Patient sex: M
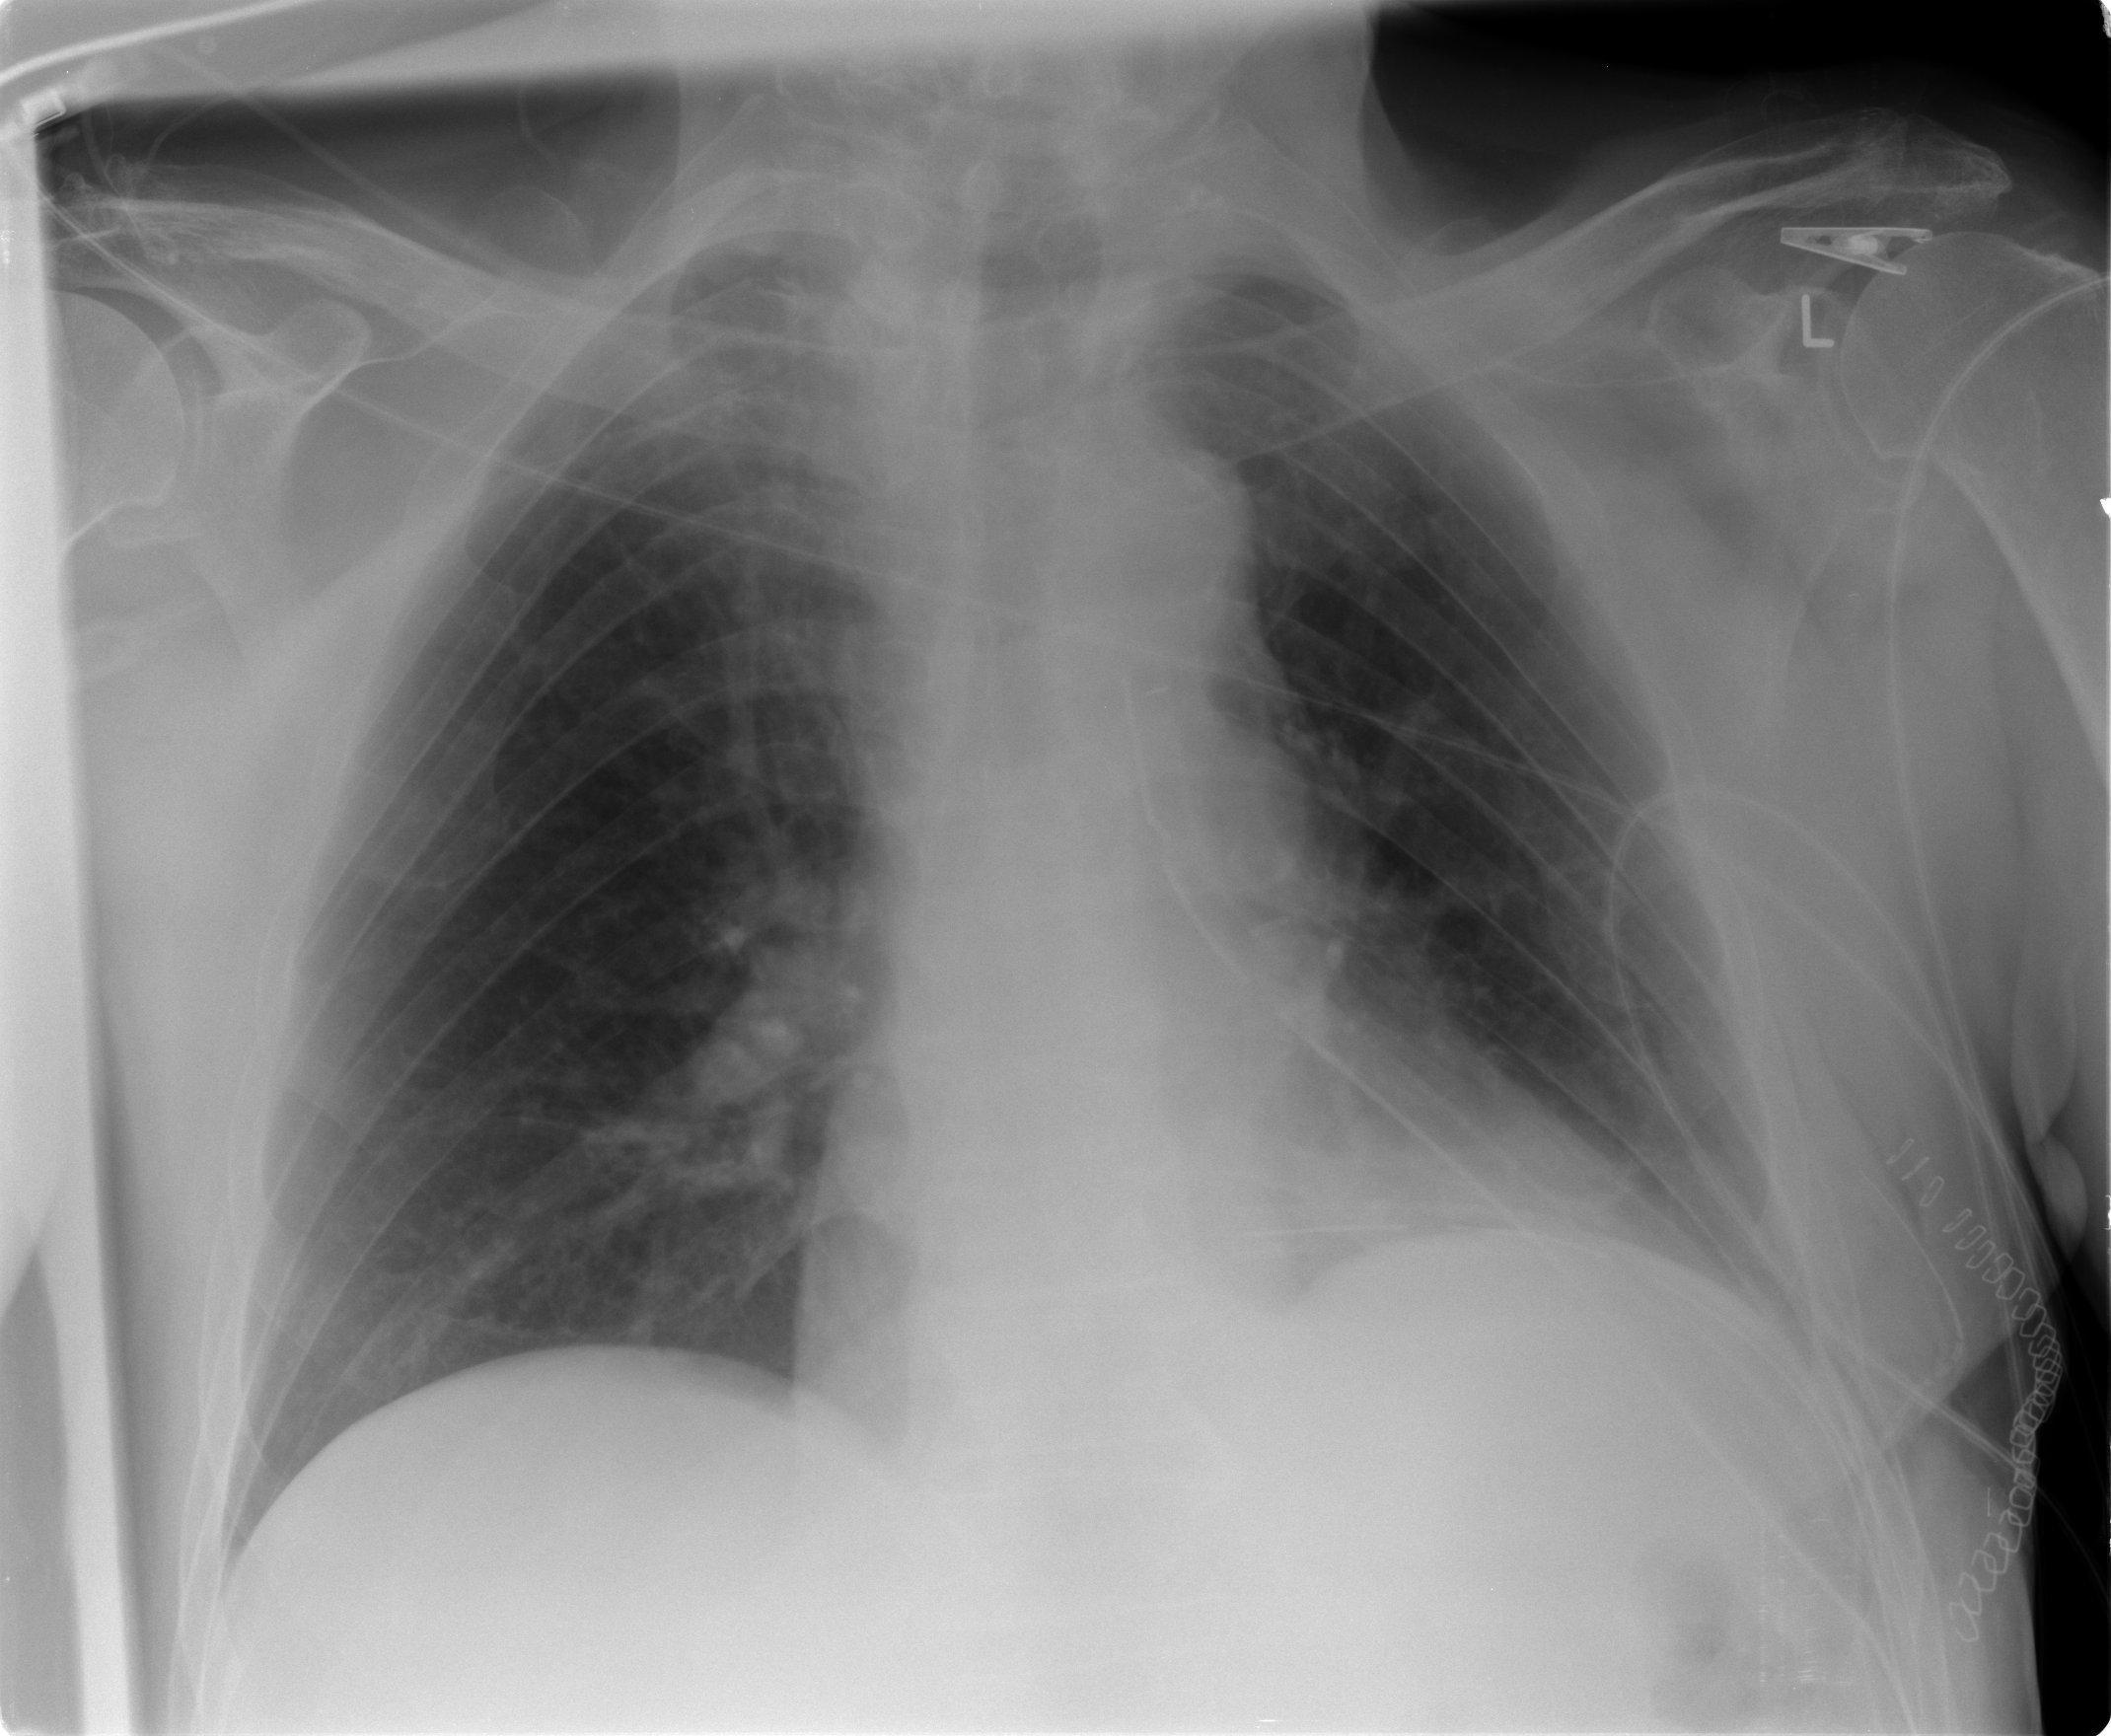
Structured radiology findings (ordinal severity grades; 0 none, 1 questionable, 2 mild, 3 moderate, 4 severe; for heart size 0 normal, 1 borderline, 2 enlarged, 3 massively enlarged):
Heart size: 0
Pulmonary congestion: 0
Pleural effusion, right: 0
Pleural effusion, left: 0
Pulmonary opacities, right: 0
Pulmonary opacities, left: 0
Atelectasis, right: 0
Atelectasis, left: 2